Question: I have an old Windows 7 laptop that I want to turn into a simple clock. I used pygame to fill the screen with (0,0,0) black pixels, and then drew the time in light blue pixels over that.

The problem is, (0,0,0) black pixels aren't the same as turned off pixels. As you can see in the picture, even with the brightness of the laptop as low as possible, the black pixels still have a brightness to them. This makes the clock act as a night light, which is not what I want.
I want those black pixels completely gone - like when the laptop is turned off and no brightness is coming from the screen - while keeping the blue pixels on. Any suggestions? Is this even possible?
If it is possible, I would guess the solution is either to change something in Windows 7 settings or do something I didn't think of with pygame or another python library.
--Research Thus Far--
The top reply to this post claims it is impossible to "turn off" pixels on the computer side: <URL>
Interesting suggestions such as changing the contrast settings in Windows or downloading a dimmer program, although the OP said neither idea made it dark enough: <URL>
Backlighting info: <URL>
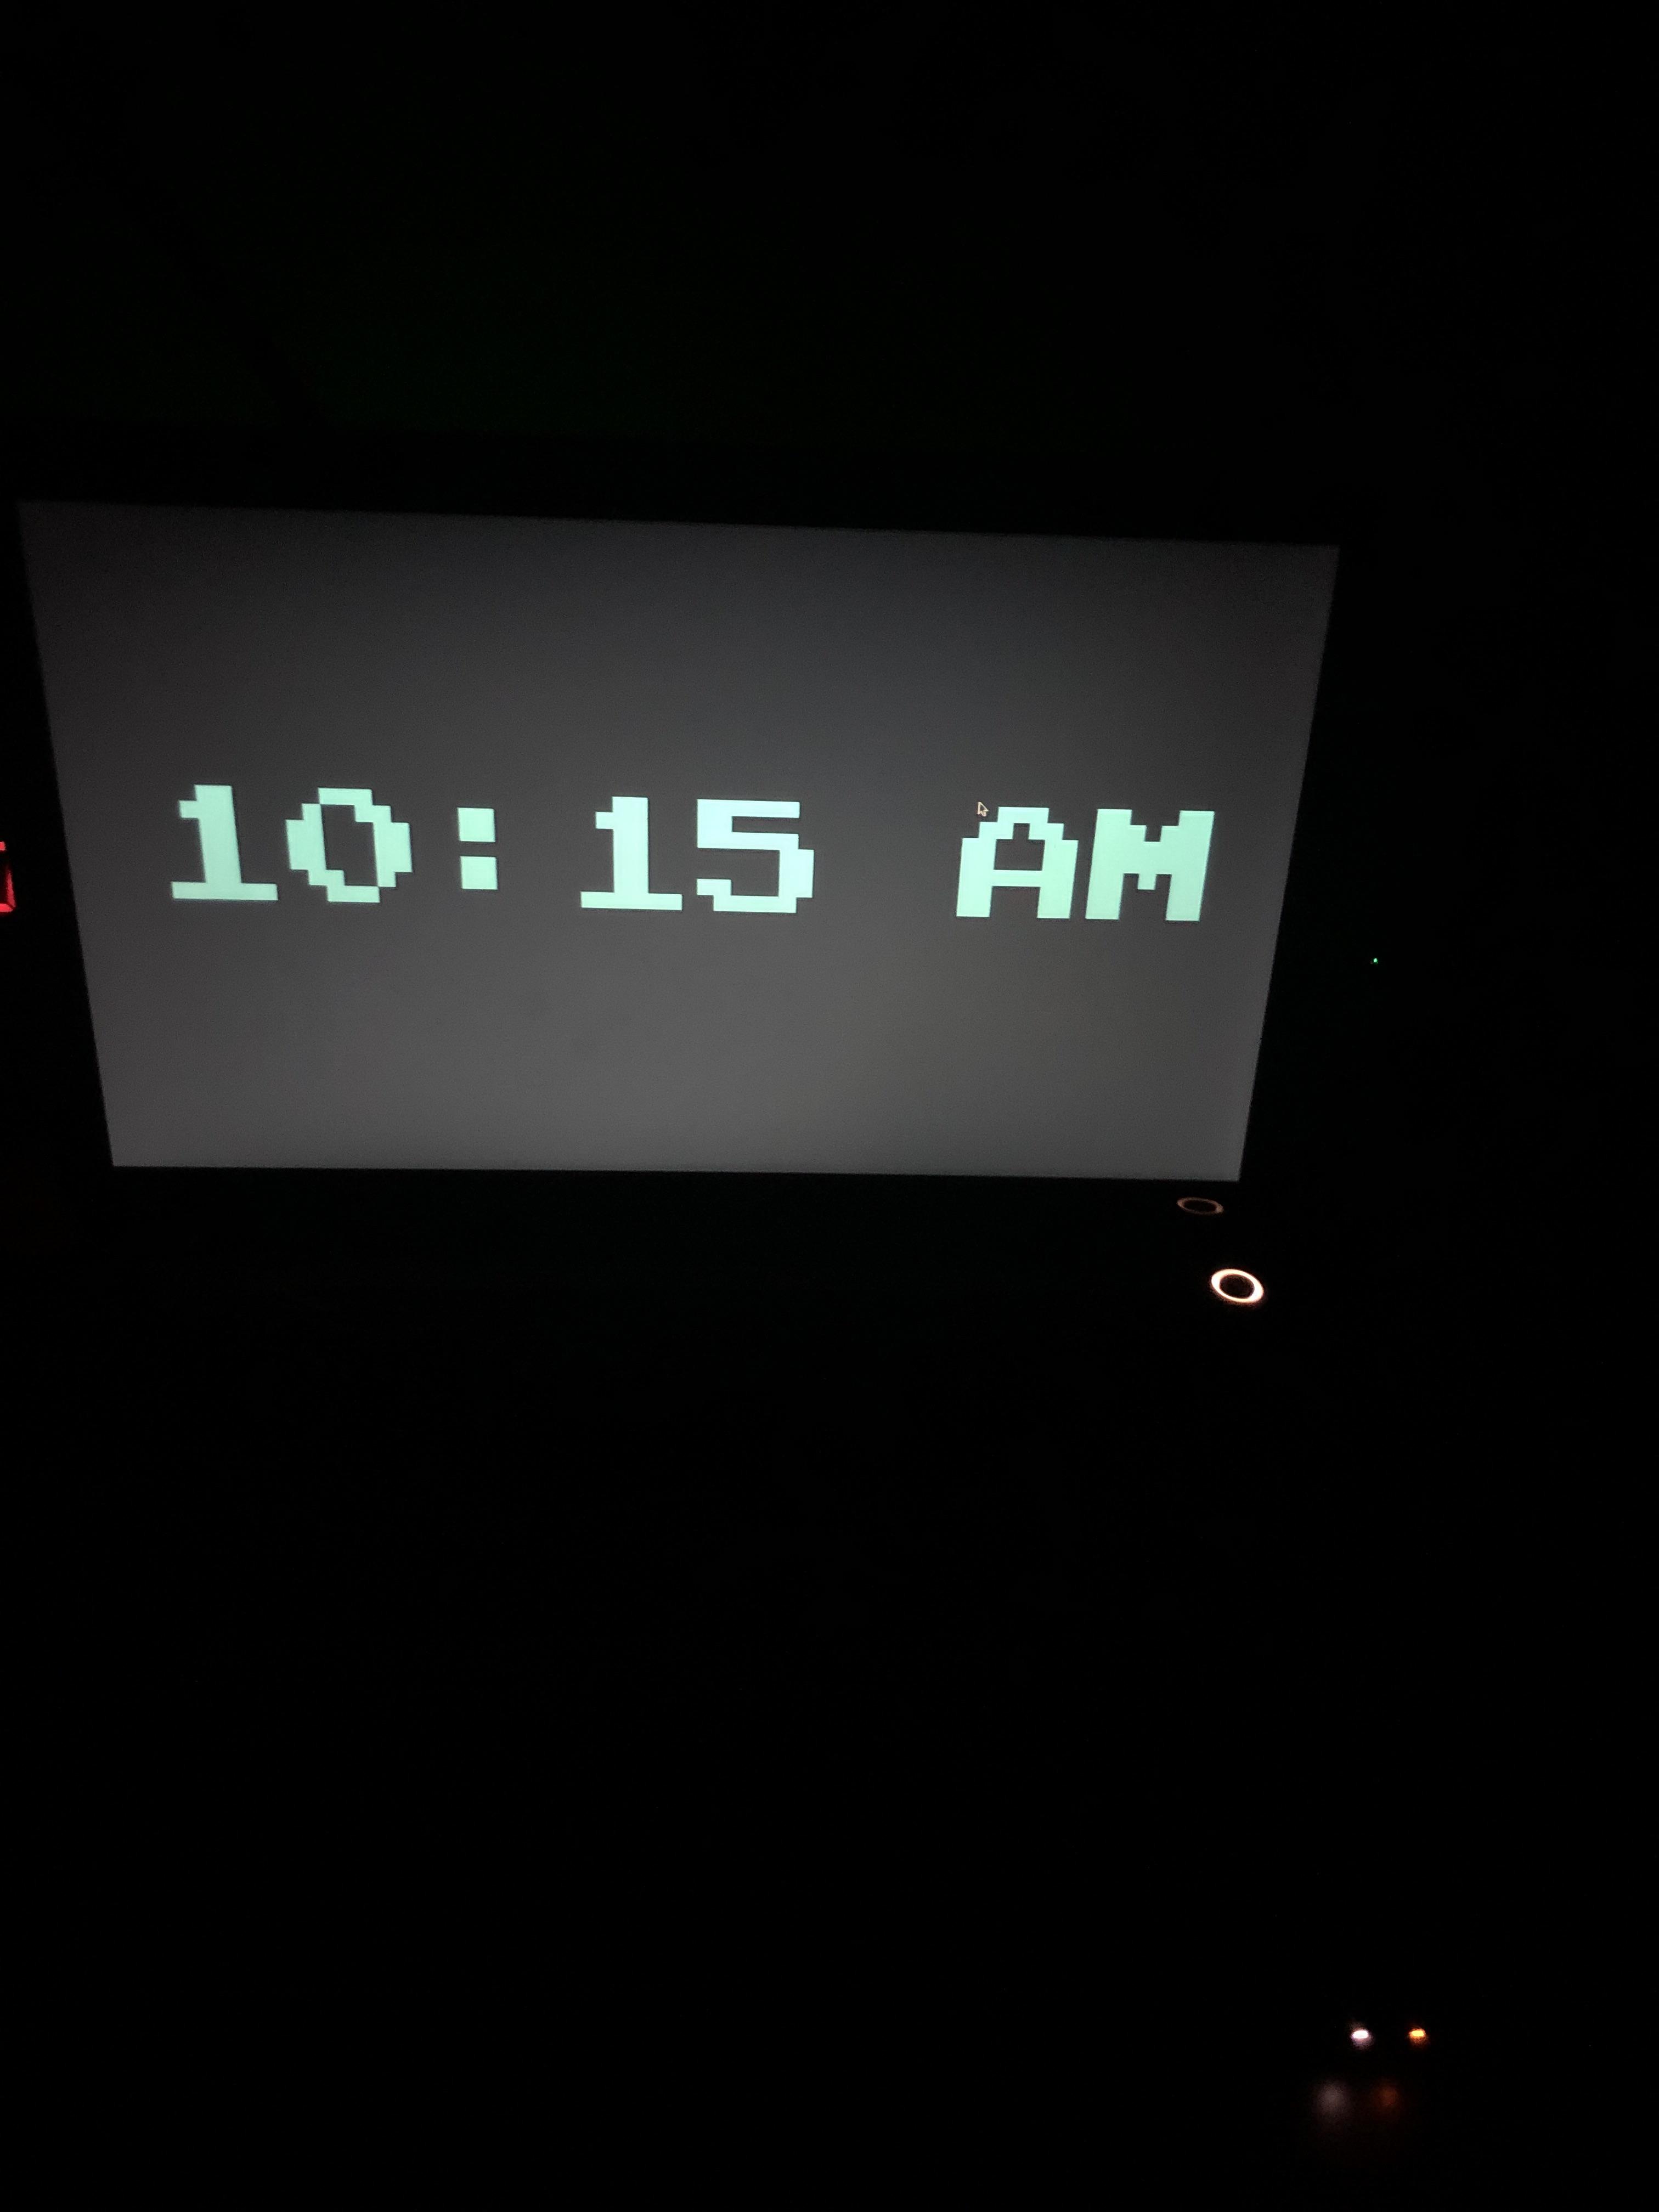
Answer: While specific pixels cannot be turned on or off for an LED display, the light behind the display (backlight) can be controlled.
This means the clock can be on during the day and entirely turned off at night - although it, unfortunately, can never be partially on like the question was hoping for.
Python code to turn the backlight on and off (sleep is also an option for windows):
'''
def backlight(argument):
if sys.platform.startswith('linux'): # expecting "on" or "off" as the argument
import os
os.system("xset dpms force " + argument)
elif sys.platform.startswith('win'): # expecting "on", "off", or "sleep" as the argument
import win32gui
import win32con
if argument == "on":
win32gui.SendMessage(win32con.HWND_BROADCAST, win32con.WM_SYSCOMMAND,
win32con.SC_MONITORPOWER, -1)
if argument == "off":
win32gui.SendMessage(win32con.HWND_BROADCAST, win32con.WM_SYSCOMMAND,
win32con.SC_MONITORPOWER, 2)
if argument == "sleep":
win32gui.SendMessage(win32con.HWND_BROADCAST, win32con.WM_SYSCOMMAND,
win32con.SC_MONITORPOWER, 1)
'''